Question: I have a 'ToggleButton'. I want to have more place for click on this button. If I add 'layout_width', 'layout_height' etc. the image looks bad. I also tried using 'android:padding' but it did not help me.
It is needed for the convenience of users.

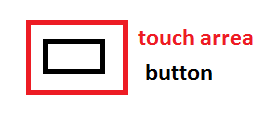
Answer: Easy solution : If you have image for the button, then create transparent area around it (i.e. for touch area).
The grey area can be transparent to increase the touch area.

Or use <URL>